Question: We want to include for our surf reports the ability to give the surf conditions a 5 star rating (using <URL>.
What is the best way to achieve this using Drupal 7 and the Five Star module?

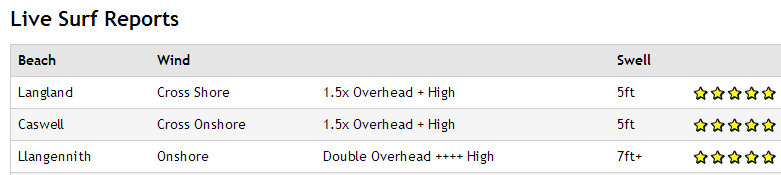
Answer: Well that's a tough one. Let me try.
First : To create a widget of your own you can follow the steps from <URL>. Read starting from the heading 'Make me a star!'
Now that you know how to create a custom widget, lets concentrate on how to make it dynamic. Which star image to be used is decided by the style rules in the css file in the widgets folder. So to have dynamic images we need to add an additional class to the output based on our condition.
When I checked the code to see where the classes are added, I see that widget specific classes are added on 'line 582' of the file 'fivestar.module' 'fivestar_expand'
'''
$class[] = 'fivestar-' . $element['#widget']['name'];
'''
After this line you can add
'''
if (my_condition_is_met) {
$class[] = 'fivestar-' . $element['#widget']['name'] . 'special-case';
}
'''
Now you can edit the css file to add rules for this special case with the image you want to display(don't forget to add your custom image) and you are done.
Hold :
Its blasphemy in Drupal to hack a module, so the right steps would be
1. Copy the function fivestar_element_info to your custom module and name it appropriately.
2. Change the line '#process' => array('fivestar_expand'), to '#process' => array('fivestar_expand_custom'),
3. copy the fivestar_expand_custom to your custom module and do the changes mentioned earlier.
Doing it they right way in Drupal can sometimes can be very difficult. But I didn't find a better solution. I hope there is one.